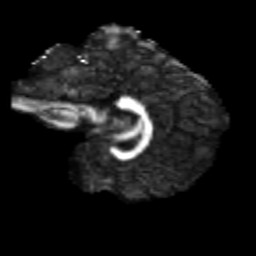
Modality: FA
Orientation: sagittal
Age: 19
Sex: female
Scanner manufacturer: siemens
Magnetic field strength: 3 T
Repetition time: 3.5 s
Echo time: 0.125 s